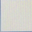
Piece: xx